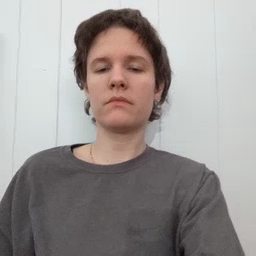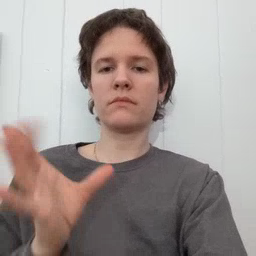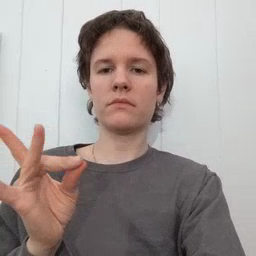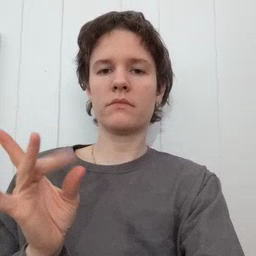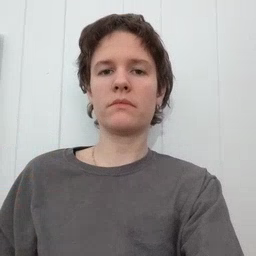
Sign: sticky